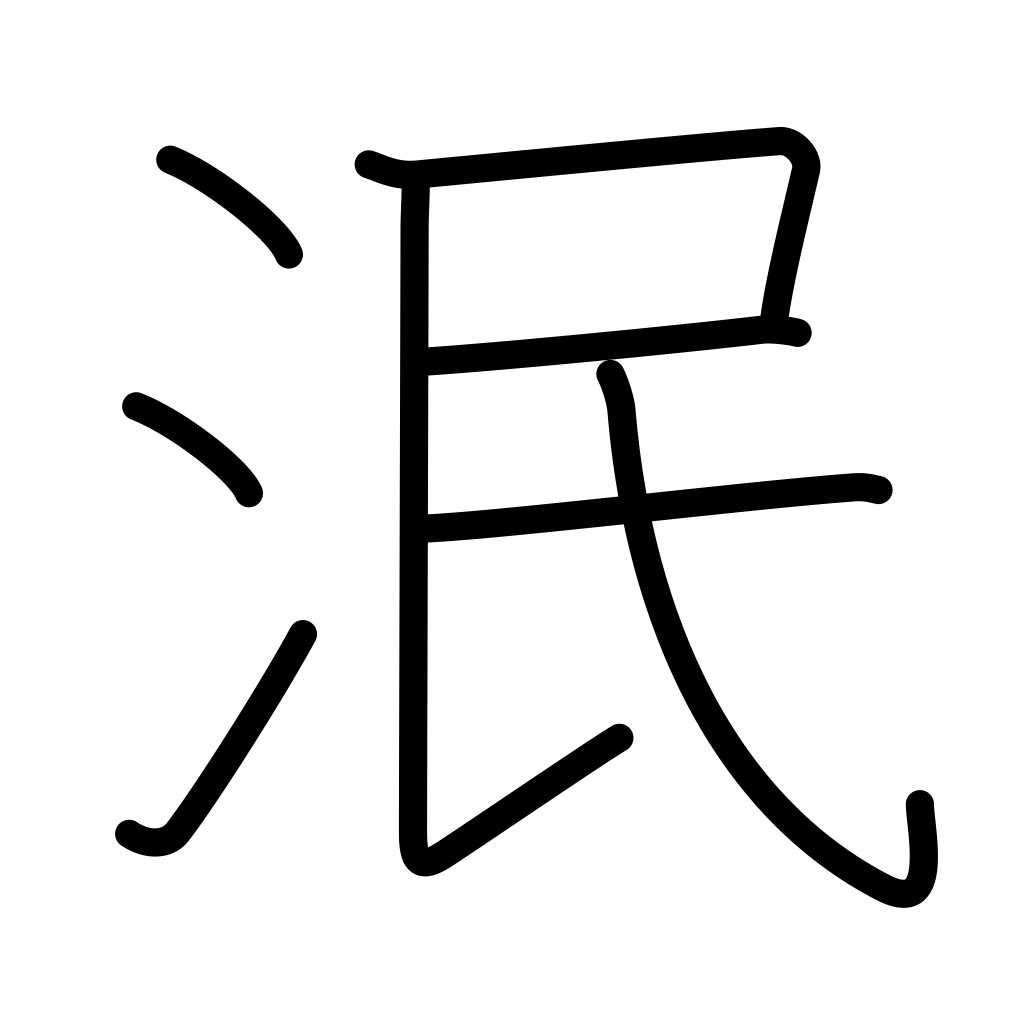
Meaning: die out, dim